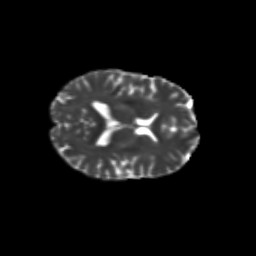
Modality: T2w
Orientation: axial
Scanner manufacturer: siemens
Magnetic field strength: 3 T
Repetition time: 9.2 s
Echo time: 0.084 s